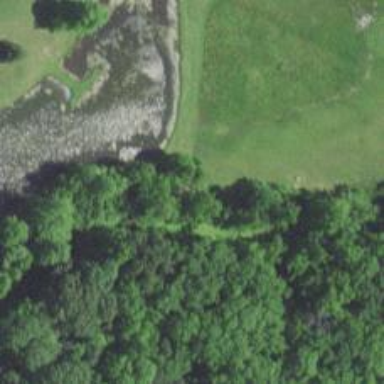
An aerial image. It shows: Culvert tunnel.